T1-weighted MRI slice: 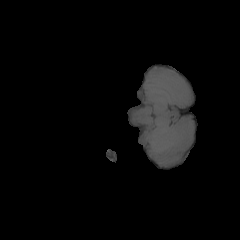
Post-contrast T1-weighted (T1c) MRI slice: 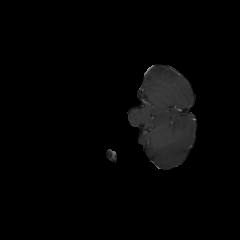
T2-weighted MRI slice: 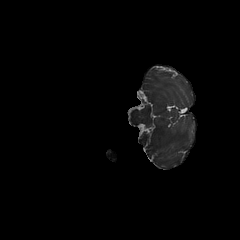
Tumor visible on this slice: no